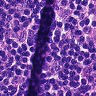
Metastatic tissue present: no